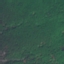
Land use / land cover: Forest